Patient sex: F
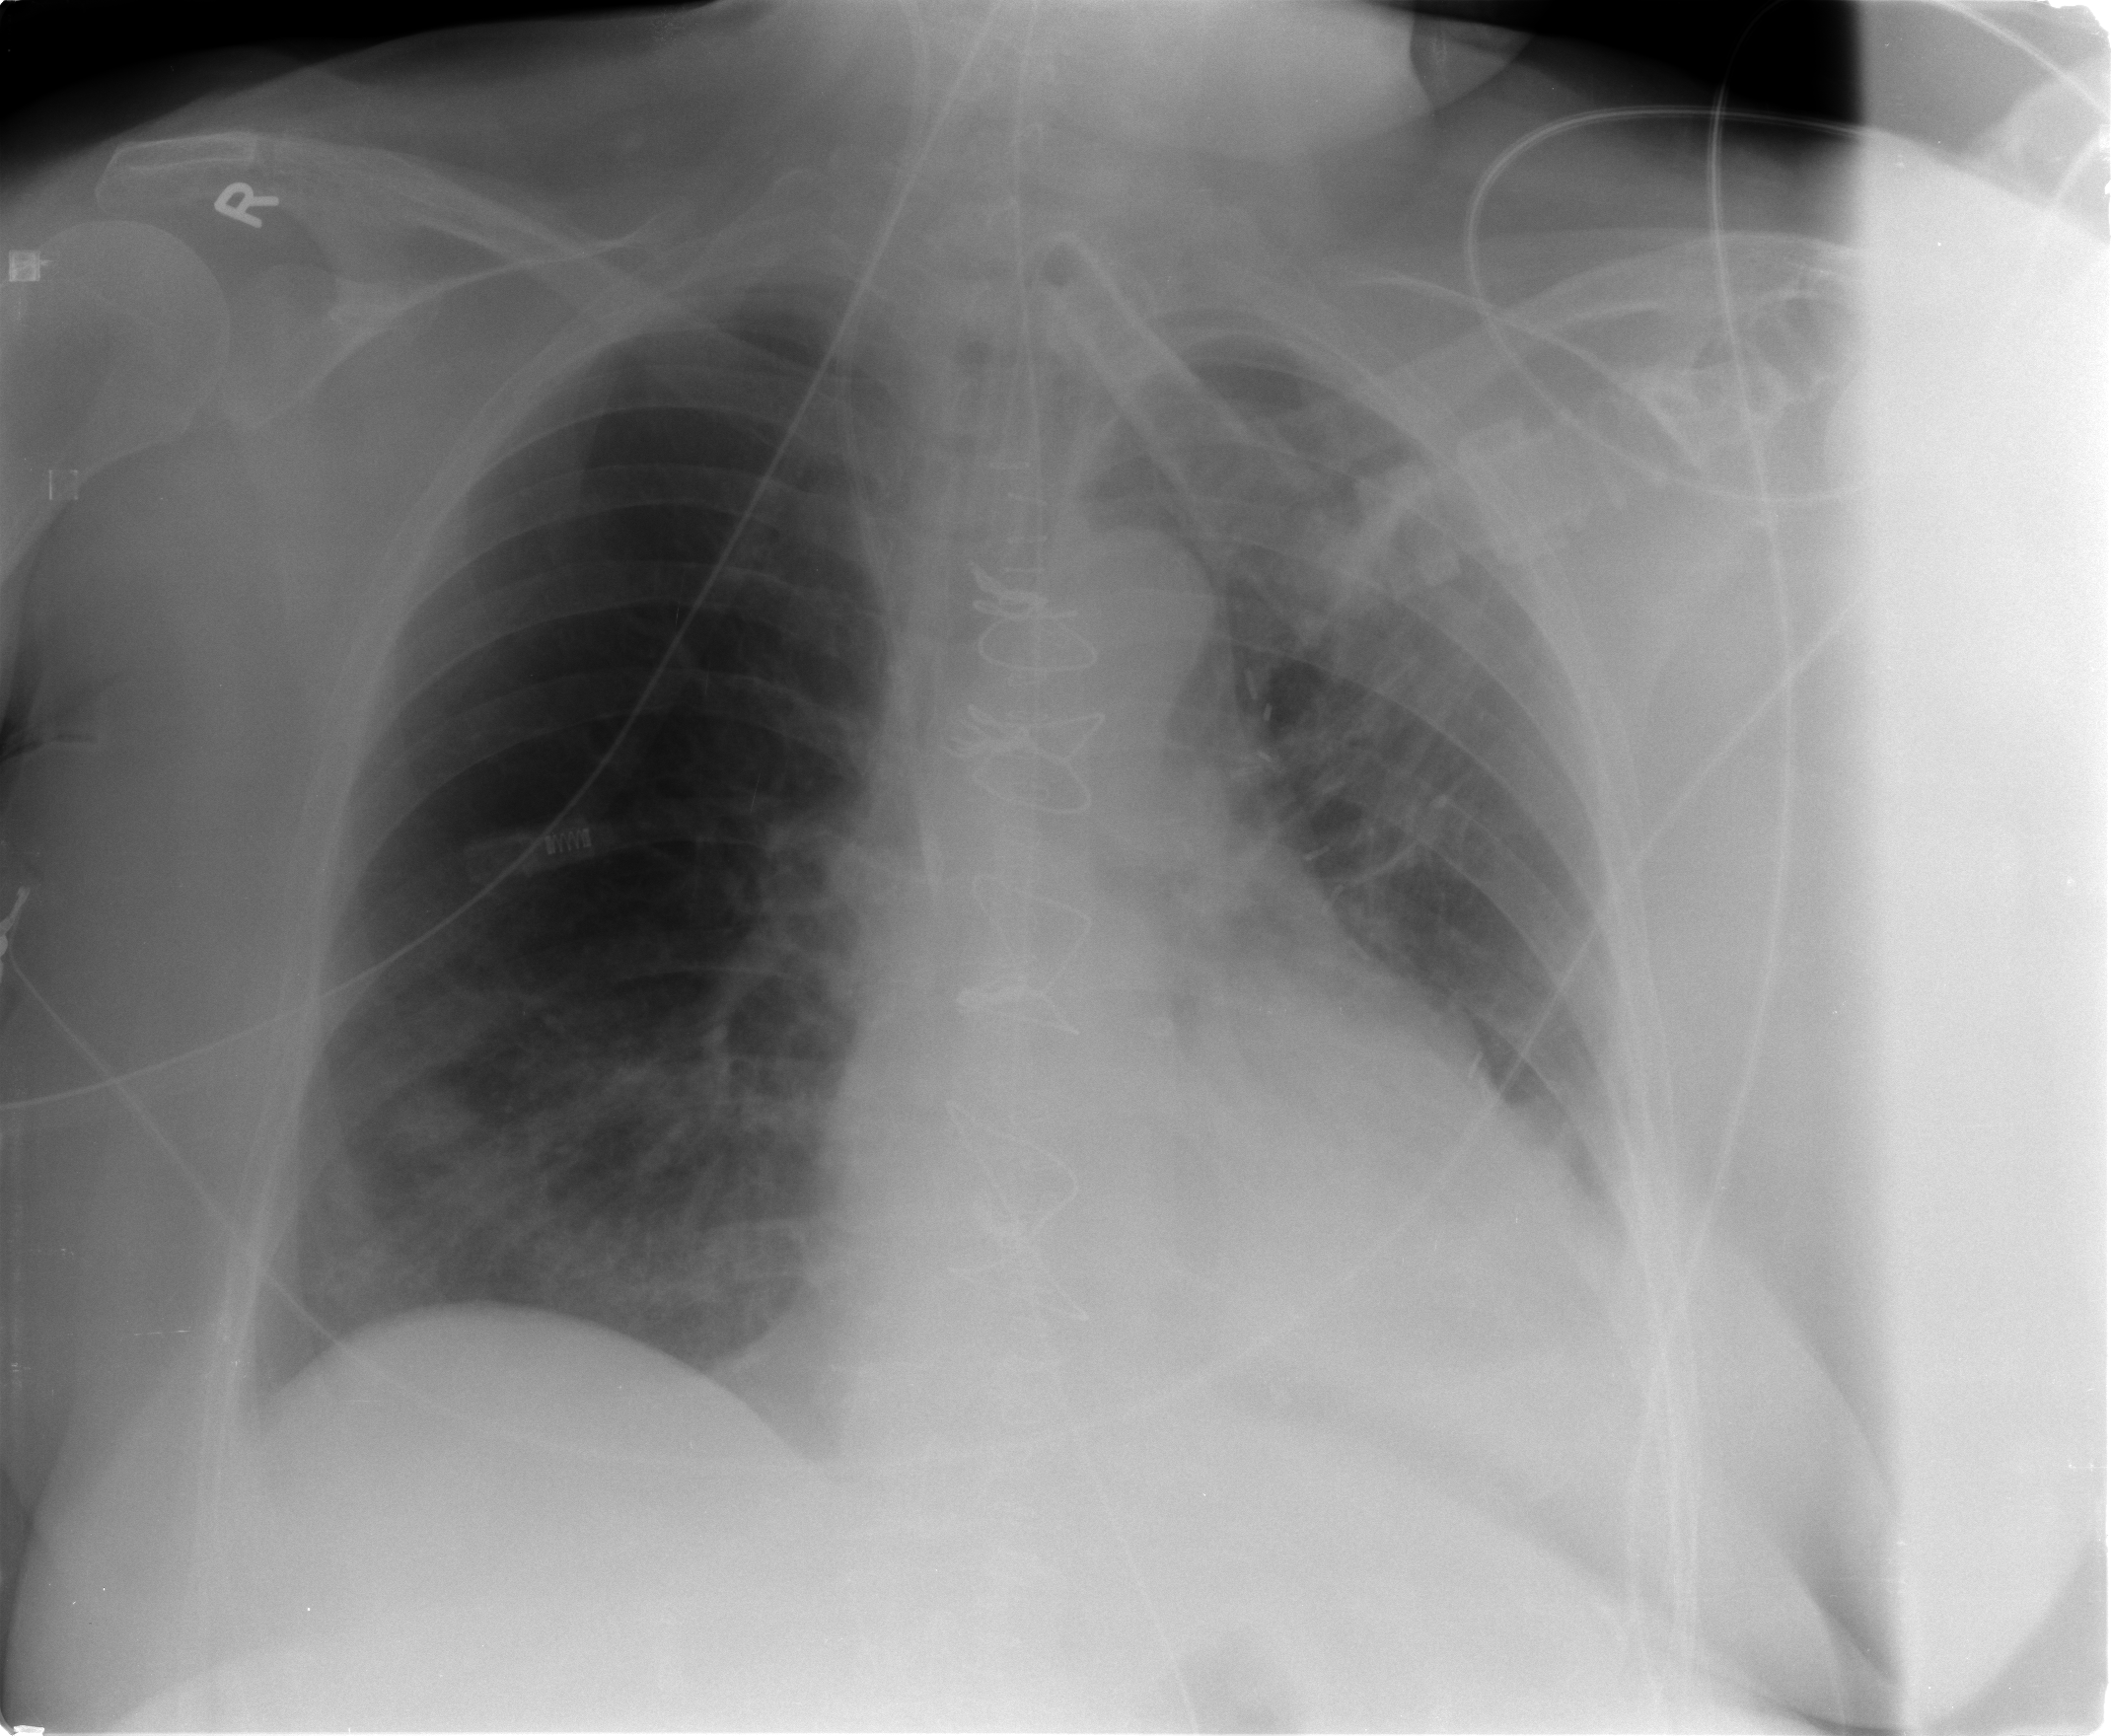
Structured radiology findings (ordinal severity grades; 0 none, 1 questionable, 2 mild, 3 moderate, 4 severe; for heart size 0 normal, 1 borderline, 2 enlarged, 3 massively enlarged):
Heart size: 1
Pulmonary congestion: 0
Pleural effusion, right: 0
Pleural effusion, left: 2
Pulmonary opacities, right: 0
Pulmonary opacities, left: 2
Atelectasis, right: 0
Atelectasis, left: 2